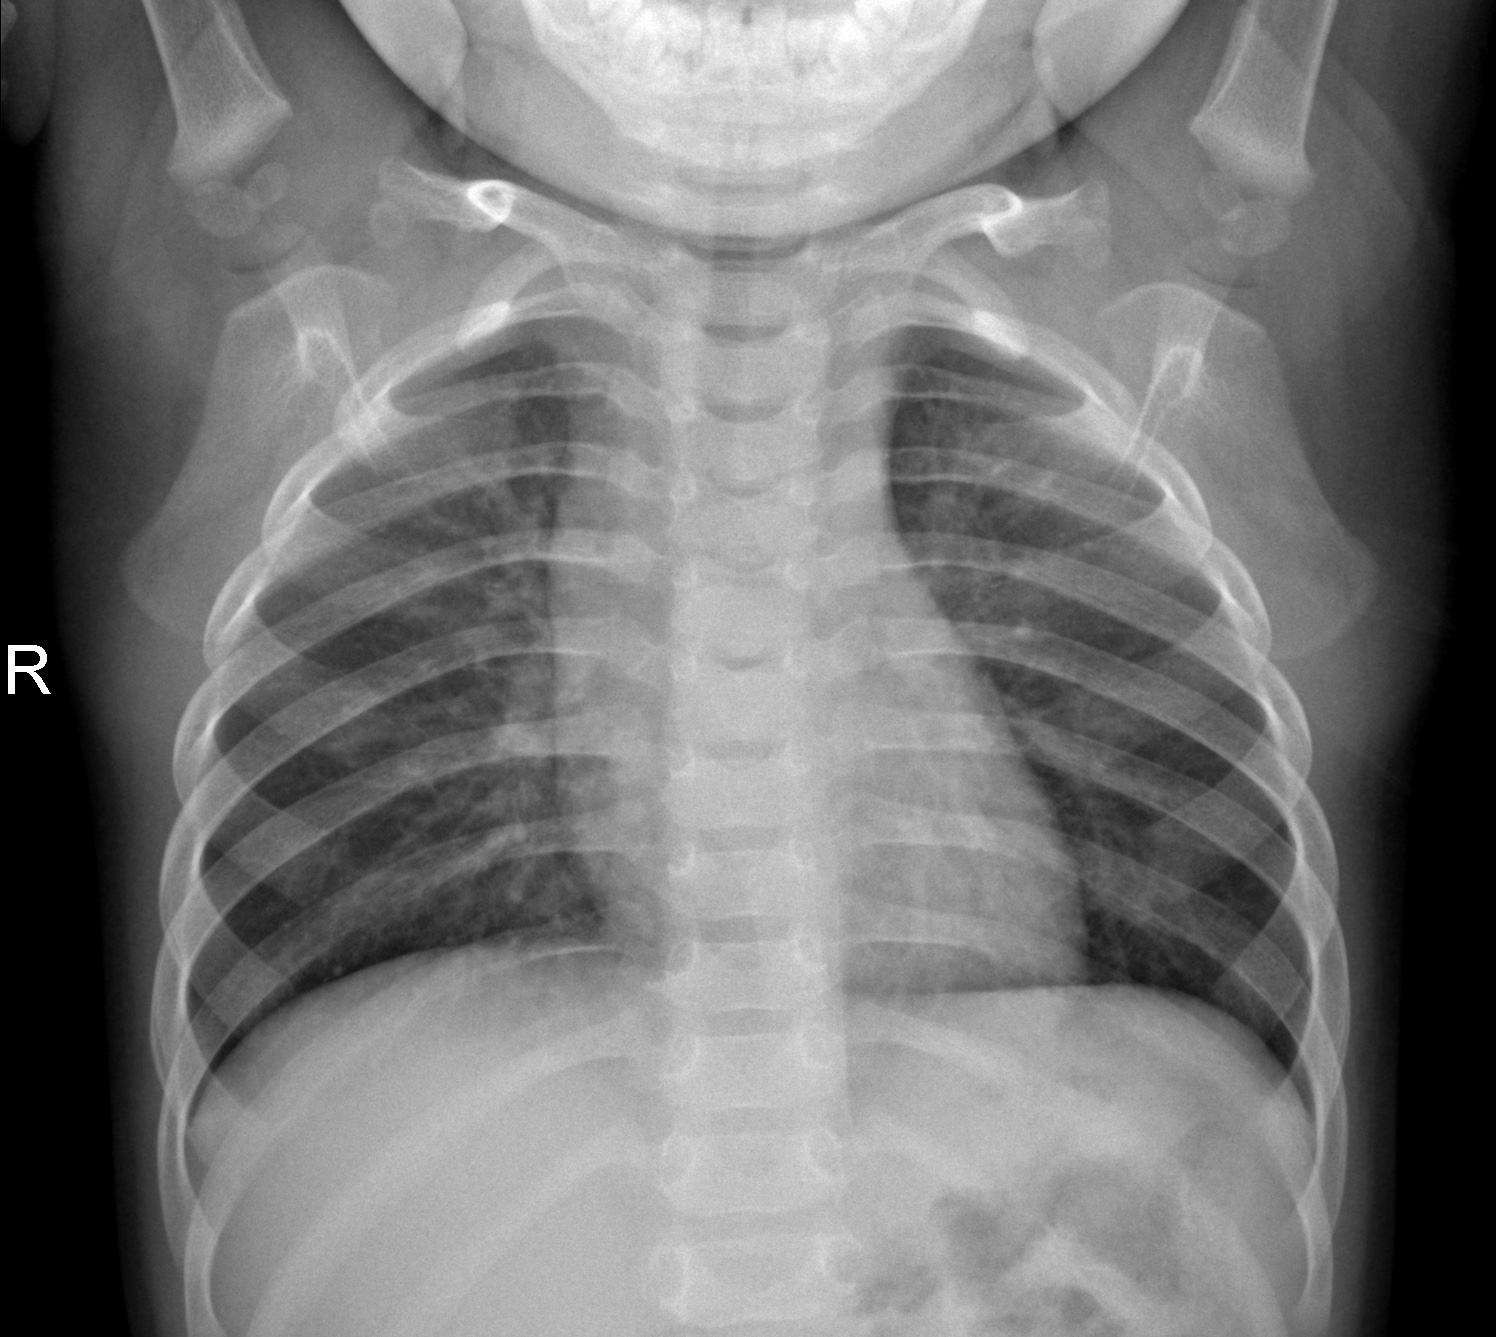
Diagnosis: NORMAL